Question: I would like to change the error message that comes with the alert, when an error occur when the user signs in.
I tried with :
'''
- (void)signUpViewController:(PFSignUpViewController *)signUpController didFailToSignUpWithError:(NSError *)error {
UIAlertController *alert = [UIAlertController alertControllerWithTitle:@"me" message:error.debugDescription preferredStyle:UIAlertControllerStyleAlert];
UIAlertAction *ok = [UIAlertAction actionWithTitle:@"OK" style:UIAlertActionStyleDefault handler:nil];
[alert addAction:ok];
[self presentViewController:alert animated:YES completion:nil];
NSLog(@"Failed to sign up... %@ ", error.debugDescription);
}
'''
the log appears well, but the alert controller is still the old one.
For the record, when the email is already taken, it says "the email MyName ..." instead of "the email MyEmail... is already taken".
Would you know how to do this?
Edit :

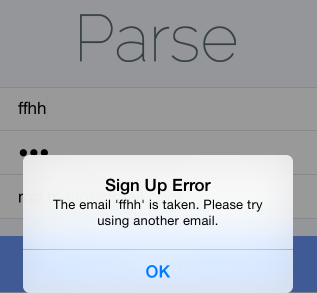
Answer: Paul, my email address is showing up in place of the MyName, you have something else going on there.
Additionally, I have been playing around with this for 1.6 and found the same results as <URL> about it. So my answer, is, it's not directly editable at this time, but don't feel like it's the right answer. It simply looks like if you want this functionality you will have to go with either localized strings or creating your own sign up /login view controllers where you have access to the 'UITextFields' text and where you can use whatever alert you wish, custom or otherwise